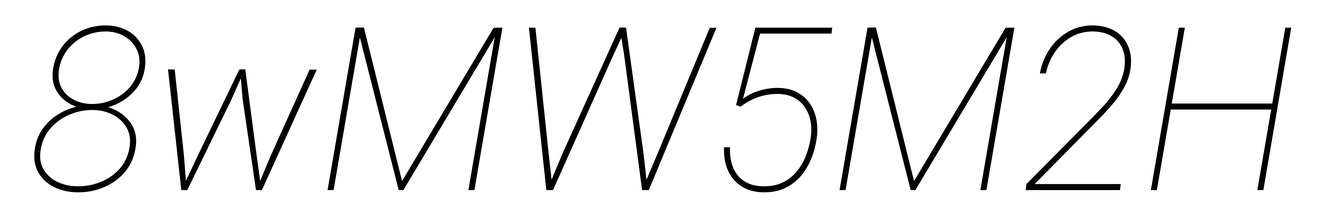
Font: Roboto-Italic_Thin_Italic